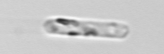
Label: Cerataulina_pelagica